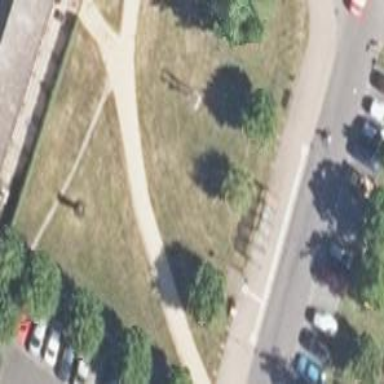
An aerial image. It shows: Compacted footway.